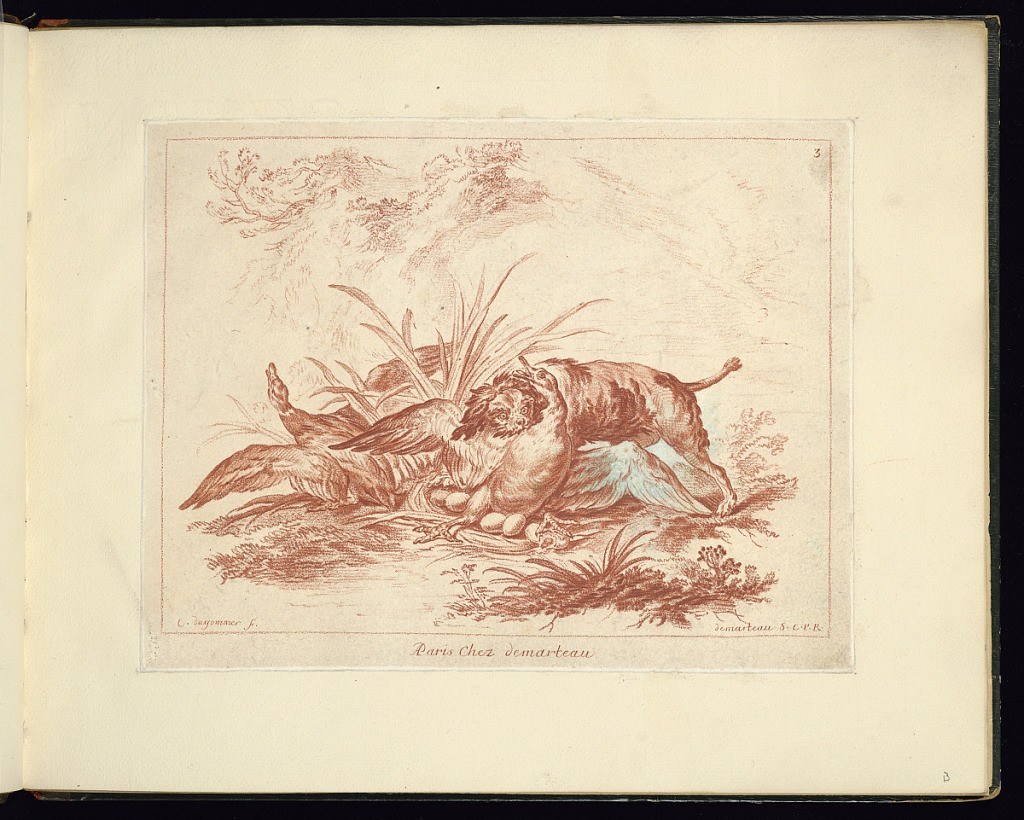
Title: Hunting Scene with a Dog Attacking a Bird
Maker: Charles Dagomer, French, active 1750 – d.1766
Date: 1755–76
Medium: Etching and engraving (crayon manner) in red ink on paper
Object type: Print
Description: A landscape with a dog biting a duck who is sitting on a nest of eggs, another duck to the left. Foliage surrounding them and trees in the background. Blue/green wash or crayon added later. The plate is signed and numbered.